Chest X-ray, AP view. Patient: 60 years old, sex M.
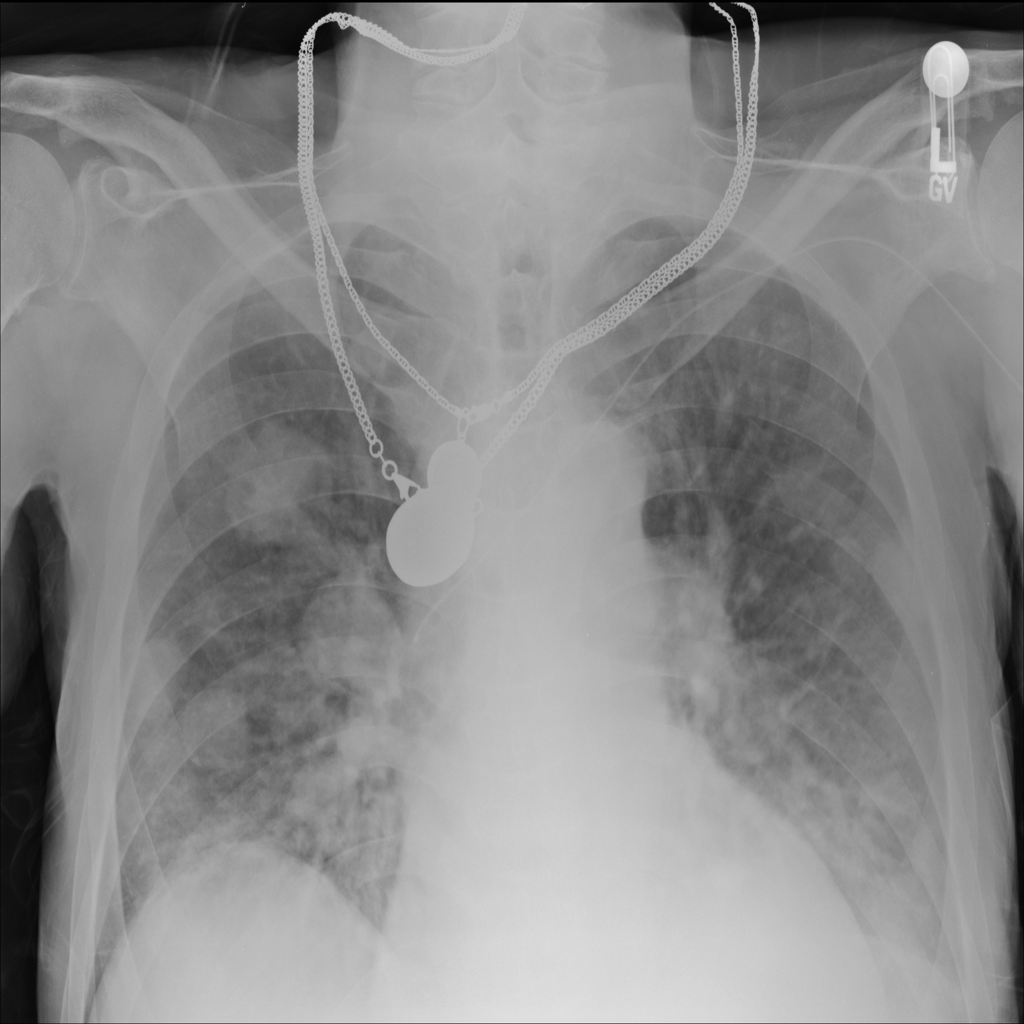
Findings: Infiltration, Nodule